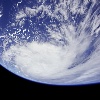
Label: cloud